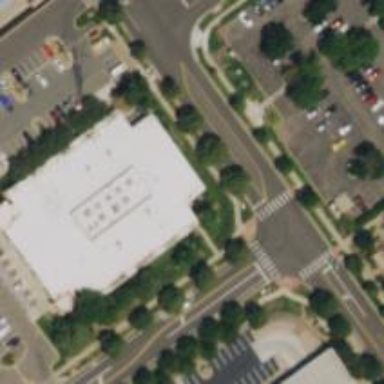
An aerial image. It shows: Office building.